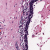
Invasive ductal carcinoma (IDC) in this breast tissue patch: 0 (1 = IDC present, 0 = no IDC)